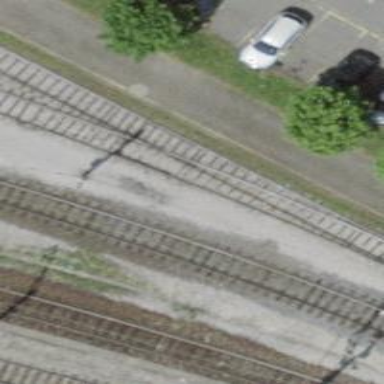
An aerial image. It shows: Single-track railway yard.